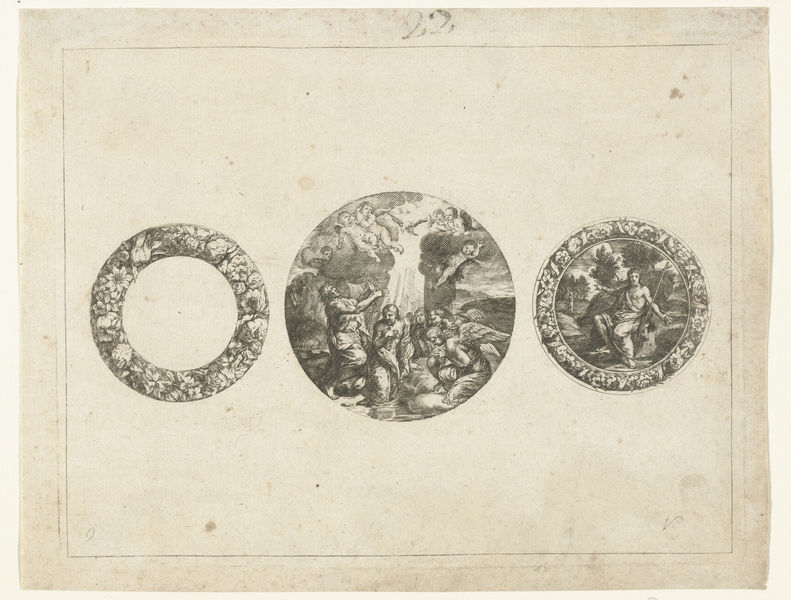
Titel: Bloemenkrans, horlogekast en medaillon
Künstler: Jacques Vauquer
Standort: Amsterdam
Institution: Rijksmuseum
Schlagwörter: people, religious, figures, flowers, angel, angels, greek, heaven, plants, paper, black and white, art, religion, circles, god, book, christian, page, biblical, pencil drawing, flowes, paber